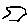
Label: hexagon